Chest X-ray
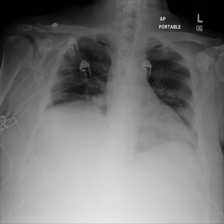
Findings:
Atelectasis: negative
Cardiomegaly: negative
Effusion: negative
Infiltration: negative
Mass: negative
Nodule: negative
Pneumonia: negative
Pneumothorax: negative
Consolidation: negative
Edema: negative
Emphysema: negative
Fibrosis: negative
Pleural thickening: negative
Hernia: negative